Question: I have a table like this:

Why is this command not working:
'''
UPDATE 'stitch' SET 'claim-time'='20' WHERE 'group'='010000'
'''
I get the error:
#1064 - You have an error in your SQL syntax; check the manual that corresponds to your MySQL server version for the right syntax to use near ''stitch' SET 'claim-time'='20' WHERE 'group'='010000'' at line 1
---
Everything in the table is text.
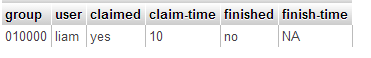
Answer: group is a <URL> in mysql so use backticks to escape it
'''
'group'
'''
Also you are selecting the string as column name, correct format is
'''
UPDATE 'stitch' SET 'claim-time'='20' WHERE 'group'='010000'
'''